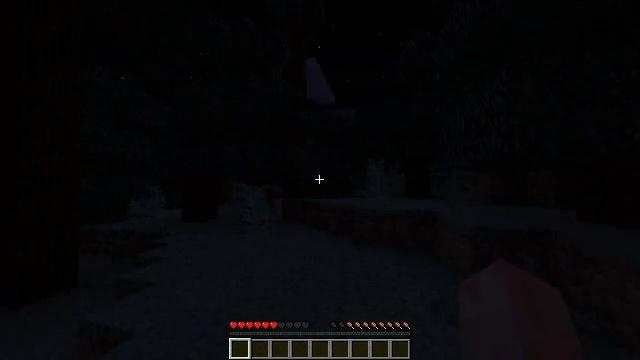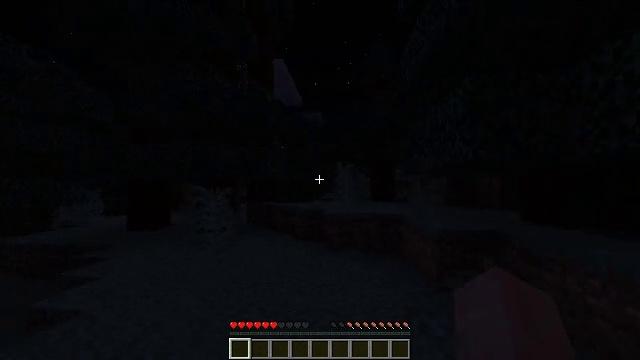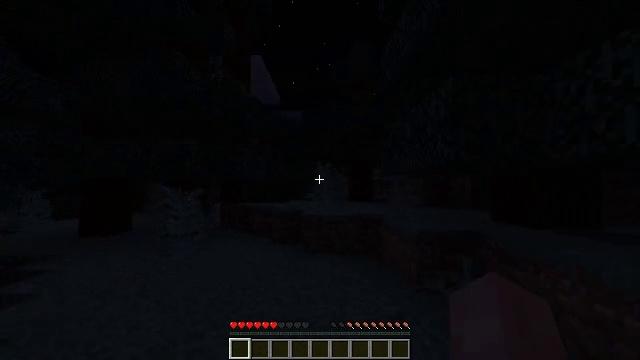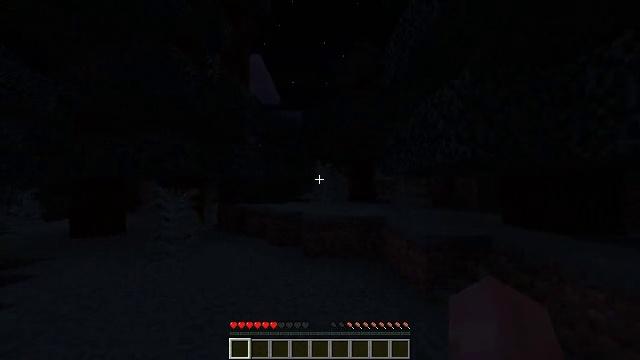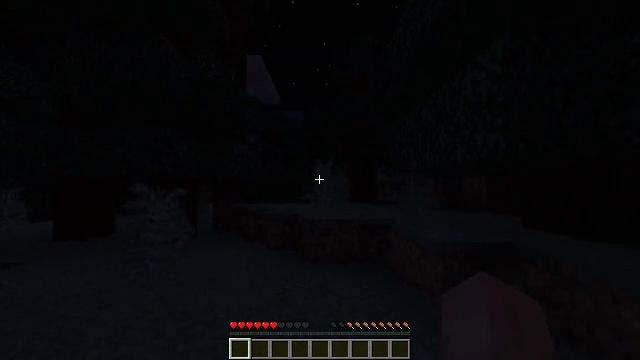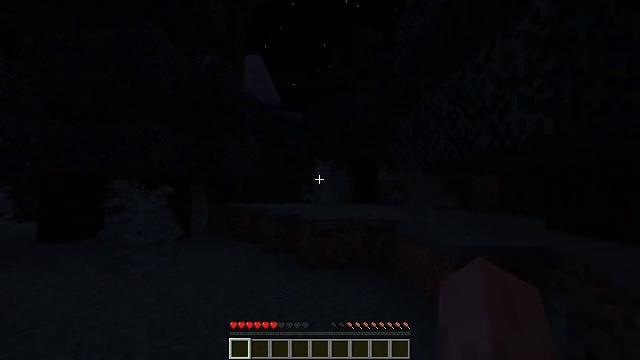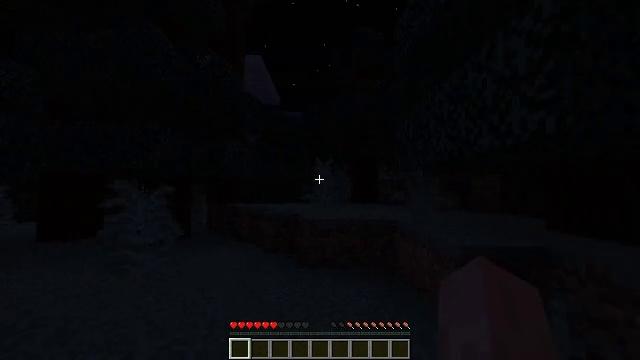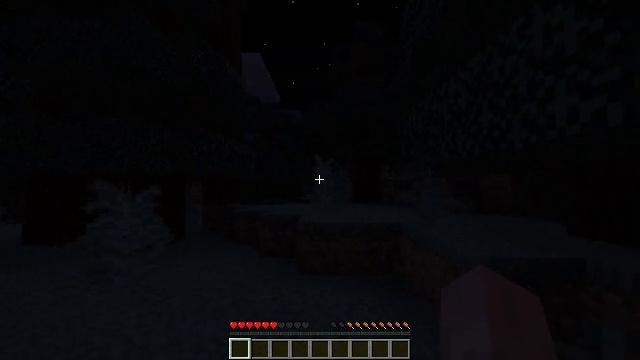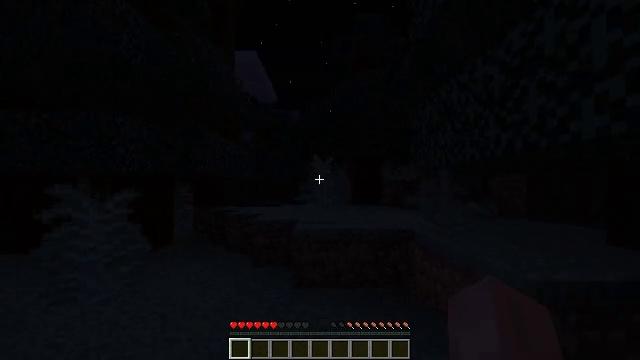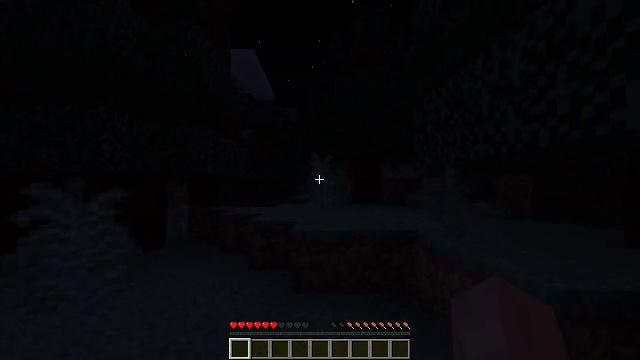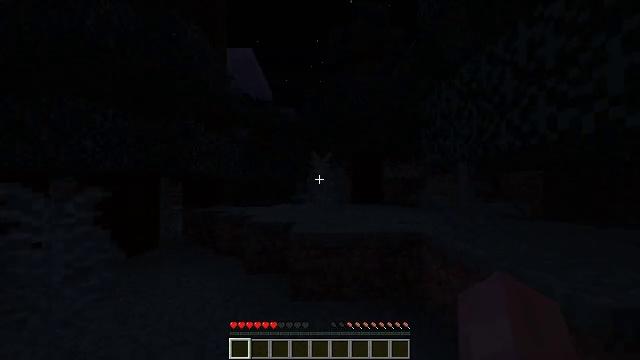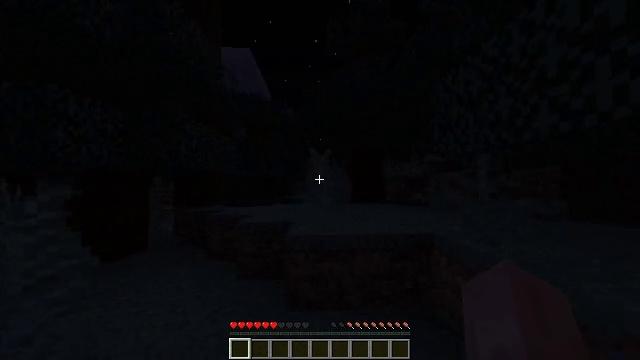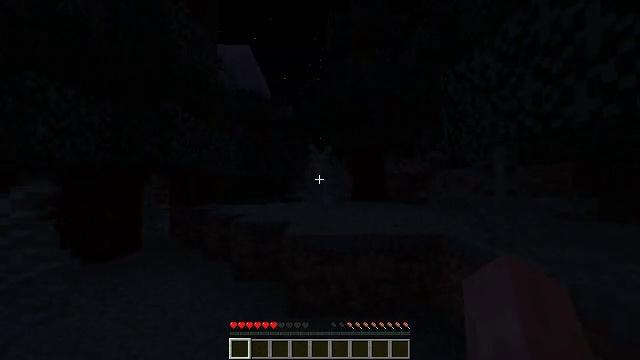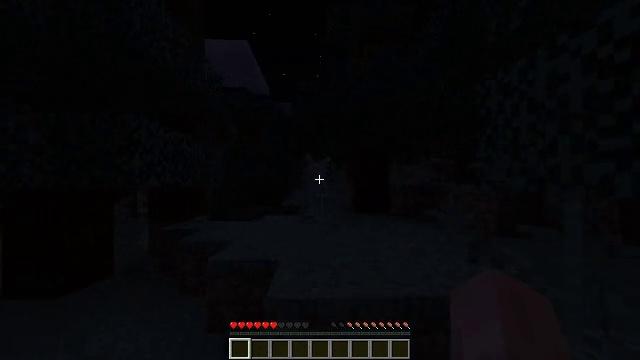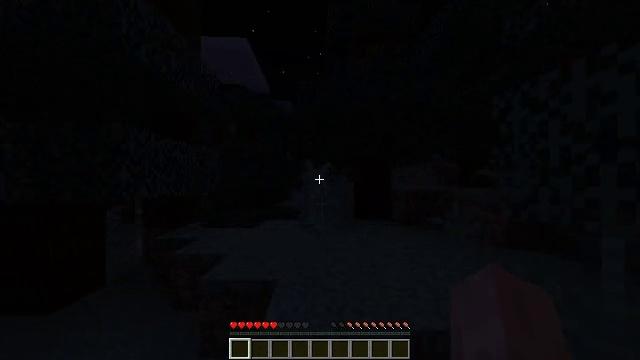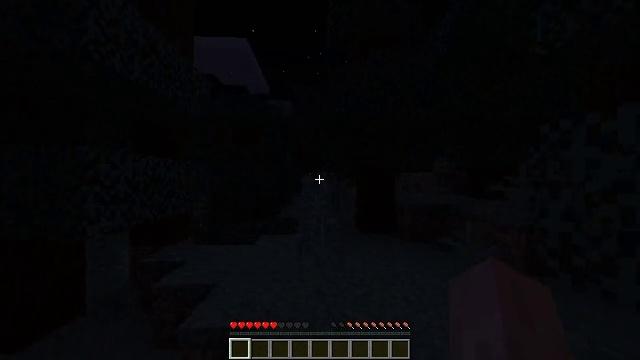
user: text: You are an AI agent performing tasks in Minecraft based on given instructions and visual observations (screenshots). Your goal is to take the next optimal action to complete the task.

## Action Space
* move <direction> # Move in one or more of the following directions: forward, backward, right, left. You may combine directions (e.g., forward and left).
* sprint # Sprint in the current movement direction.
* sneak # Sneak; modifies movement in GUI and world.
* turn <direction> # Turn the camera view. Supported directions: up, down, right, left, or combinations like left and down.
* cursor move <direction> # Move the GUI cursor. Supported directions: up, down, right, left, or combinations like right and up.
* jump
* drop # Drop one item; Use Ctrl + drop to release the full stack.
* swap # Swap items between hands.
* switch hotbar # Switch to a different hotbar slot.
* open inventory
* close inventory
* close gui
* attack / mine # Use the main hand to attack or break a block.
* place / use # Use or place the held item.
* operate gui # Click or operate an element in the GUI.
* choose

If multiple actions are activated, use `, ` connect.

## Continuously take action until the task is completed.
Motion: motion action
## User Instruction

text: Obtain red mushroom blocks for decoration.
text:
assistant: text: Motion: move forward, sprint, turn right
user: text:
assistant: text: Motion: move forward, sprint, turn right
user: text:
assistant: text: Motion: move forward, sprint
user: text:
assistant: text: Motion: move forward, sprint
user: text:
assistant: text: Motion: move forward, sprint
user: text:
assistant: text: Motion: move forward, sprint
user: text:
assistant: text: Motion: move forward, sprint
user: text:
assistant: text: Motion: move forward, sprint
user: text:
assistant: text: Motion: move forward, sprint
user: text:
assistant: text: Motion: move forward, sprint
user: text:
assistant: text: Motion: move forward, sprint
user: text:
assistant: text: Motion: move forward, sprint
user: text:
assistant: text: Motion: move forward, sprint, jump
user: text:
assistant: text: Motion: move forward, sprint, jump
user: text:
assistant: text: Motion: move forward, sprint, jump
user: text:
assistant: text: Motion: move forward, sprint, jump
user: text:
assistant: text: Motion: move forward, sprint, jump
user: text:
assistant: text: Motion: move forward, sprint, jump
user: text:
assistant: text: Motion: move forward, sprint, jump
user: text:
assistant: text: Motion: move forward, sprint
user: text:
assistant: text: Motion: move forward, sprint
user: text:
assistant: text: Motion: move forward, sprint
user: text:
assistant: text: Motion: move forward, sprint
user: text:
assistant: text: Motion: move forward, sprint
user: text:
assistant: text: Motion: move forward, sprint
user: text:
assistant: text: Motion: move forward, sprint
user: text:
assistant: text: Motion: move forward, sprint
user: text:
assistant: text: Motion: move forward, sprint
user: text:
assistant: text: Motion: move forward, sprint
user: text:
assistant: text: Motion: move forward, sprint